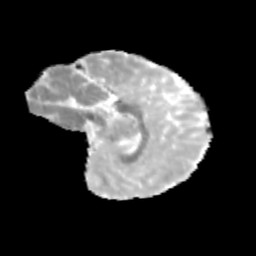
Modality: MD
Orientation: sagittal
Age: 13
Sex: female
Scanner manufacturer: siemens
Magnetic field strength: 3 T
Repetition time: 3.8 s
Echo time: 0.07 s